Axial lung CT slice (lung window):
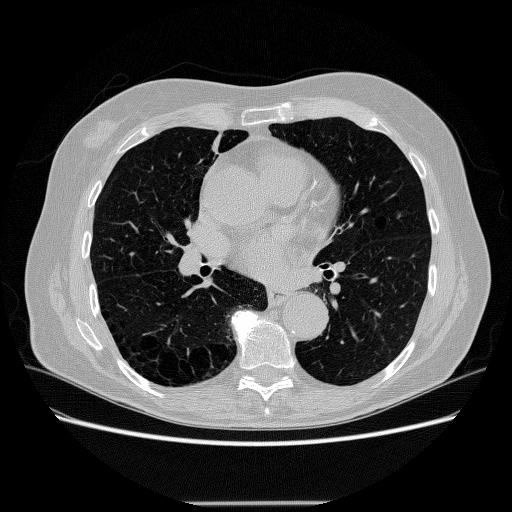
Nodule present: no